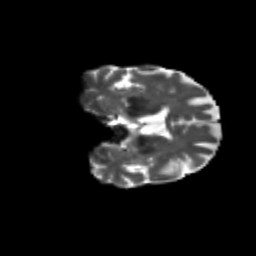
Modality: T2w
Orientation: coronal
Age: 78
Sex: female
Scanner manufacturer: siemens
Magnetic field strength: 3 T
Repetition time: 4.71 s
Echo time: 0.0906 s